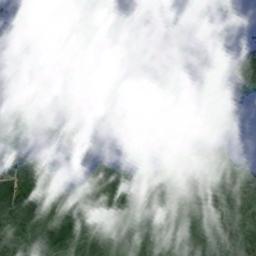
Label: cloud